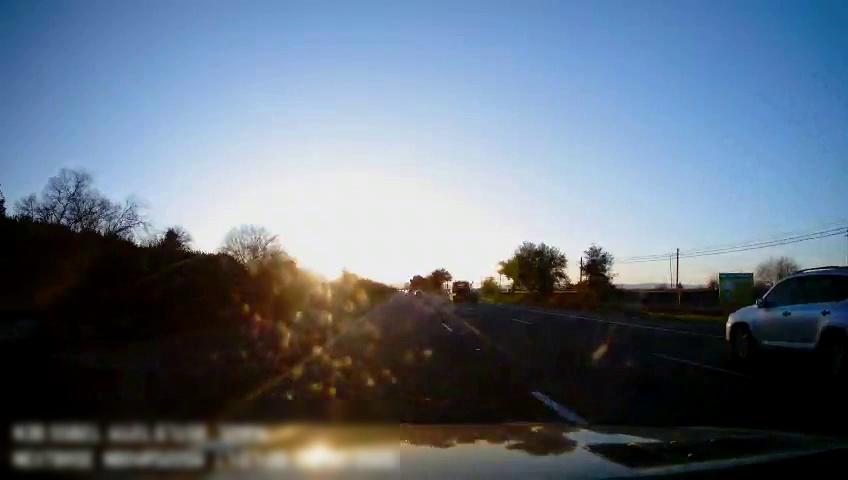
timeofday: Day
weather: Sunny
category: Drivable Space
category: Vehicles | SUV
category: Vehicles | Truck
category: Lanes | Alternate Lane
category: Lanes | Current Lane
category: Lanes | Current Lane
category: Lanes | Alternate Lane
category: Traffic | Signs